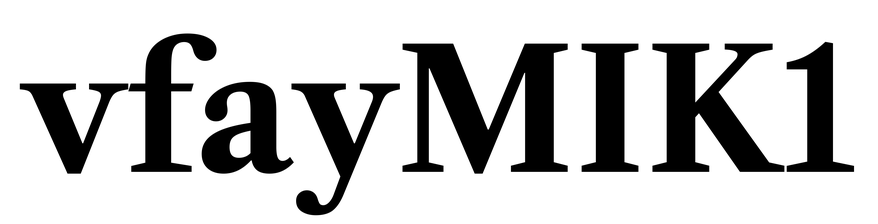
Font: LibreCaslonText_Bold